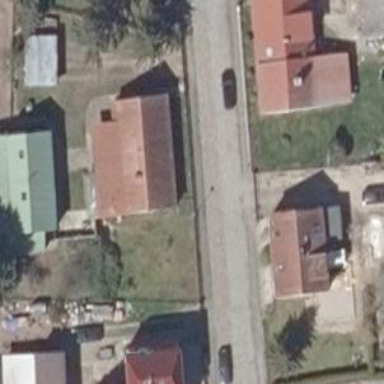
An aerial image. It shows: Residential road with sidewalks on both sides.